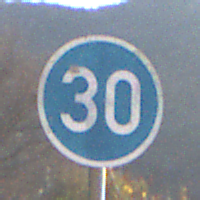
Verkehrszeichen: VorgeschriebeneMindestgeschwindigkeit
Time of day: SunriseSunset
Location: Outdoor (Nature)
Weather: Clear
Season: NotSpecified
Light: Natural